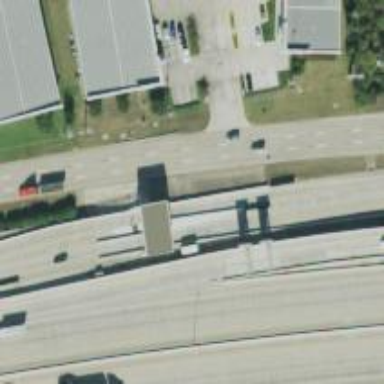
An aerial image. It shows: Toll gantry on the road.